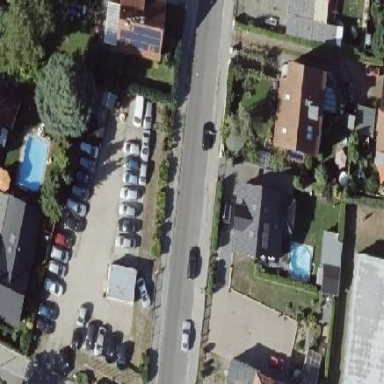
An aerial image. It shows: Car shop.